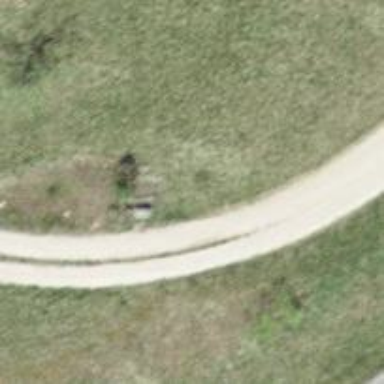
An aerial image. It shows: Gravel track with Grade 3 quality.